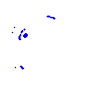
Particle: proton